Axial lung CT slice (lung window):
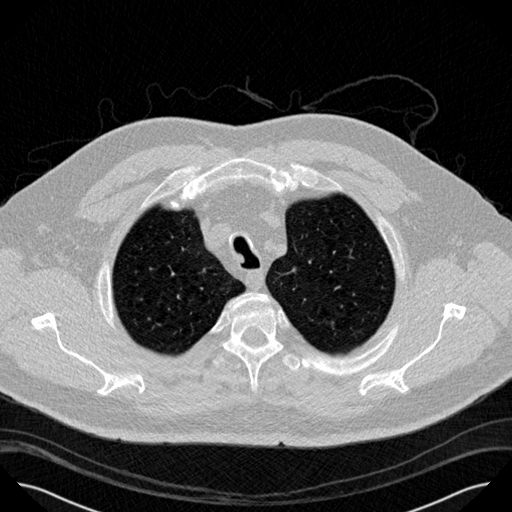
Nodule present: no